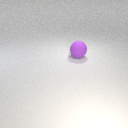
large purple rubber sphere